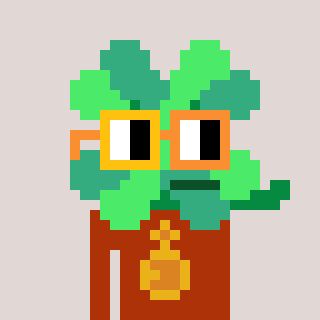
a pixel art character with square yellow and orange glasses, a clover-shaped head and a hotbrown-colored body on a warm background